Interaction volume radius: 5 \u00c5
Interaction volume height: 10 \u00c5
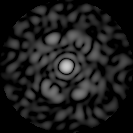
Disorder parameter: 0.8037